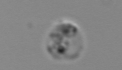
Label: Amoeba